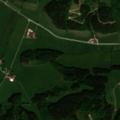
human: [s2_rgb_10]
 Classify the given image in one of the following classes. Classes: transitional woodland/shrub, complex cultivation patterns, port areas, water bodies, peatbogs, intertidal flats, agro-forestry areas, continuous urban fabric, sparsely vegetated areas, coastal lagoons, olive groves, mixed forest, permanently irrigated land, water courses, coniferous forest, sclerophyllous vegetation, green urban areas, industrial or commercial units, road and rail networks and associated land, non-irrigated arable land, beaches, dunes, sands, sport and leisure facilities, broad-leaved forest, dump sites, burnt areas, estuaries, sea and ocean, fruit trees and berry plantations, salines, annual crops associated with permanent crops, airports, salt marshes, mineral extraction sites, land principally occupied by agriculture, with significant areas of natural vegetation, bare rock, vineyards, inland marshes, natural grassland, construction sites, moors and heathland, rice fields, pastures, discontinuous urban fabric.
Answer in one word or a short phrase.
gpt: pastures, broad-leaved forest, coniferous forest, mixed forest